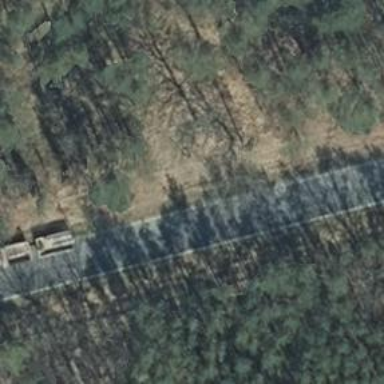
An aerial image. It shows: Unclassified road with asphalt surface.